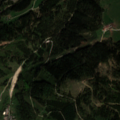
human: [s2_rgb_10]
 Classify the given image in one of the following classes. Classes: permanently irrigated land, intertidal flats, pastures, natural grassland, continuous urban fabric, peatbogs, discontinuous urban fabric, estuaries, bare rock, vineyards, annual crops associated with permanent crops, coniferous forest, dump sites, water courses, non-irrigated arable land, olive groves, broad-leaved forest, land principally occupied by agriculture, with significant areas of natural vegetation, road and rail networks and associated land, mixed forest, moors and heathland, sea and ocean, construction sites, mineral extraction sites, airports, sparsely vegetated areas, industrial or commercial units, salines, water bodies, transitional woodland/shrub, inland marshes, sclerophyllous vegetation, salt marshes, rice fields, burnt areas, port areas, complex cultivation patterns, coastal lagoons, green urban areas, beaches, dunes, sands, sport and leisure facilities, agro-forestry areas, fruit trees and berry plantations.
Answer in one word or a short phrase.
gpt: industrial or commercial units, pastures, coniferous forest, mixed forest